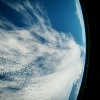
Label: cloud